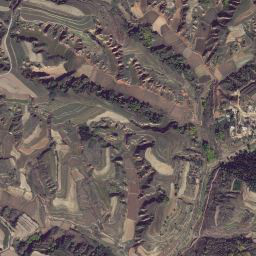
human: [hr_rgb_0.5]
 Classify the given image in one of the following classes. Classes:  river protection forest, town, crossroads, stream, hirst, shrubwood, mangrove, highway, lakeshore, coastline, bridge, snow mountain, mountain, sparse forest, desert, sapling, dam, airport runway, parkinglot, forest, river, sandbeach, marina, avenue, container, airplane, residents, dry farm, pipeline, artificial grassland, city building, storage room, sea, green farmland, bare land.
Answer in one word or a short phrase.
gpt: mountain